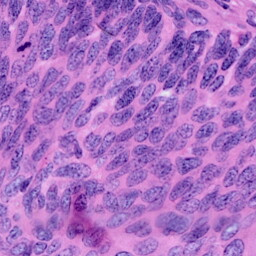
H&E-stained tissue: Cervix